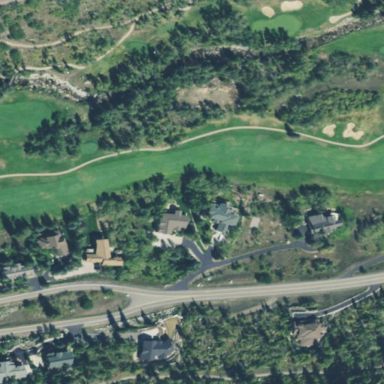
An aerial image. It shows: Golf fairway in the image.